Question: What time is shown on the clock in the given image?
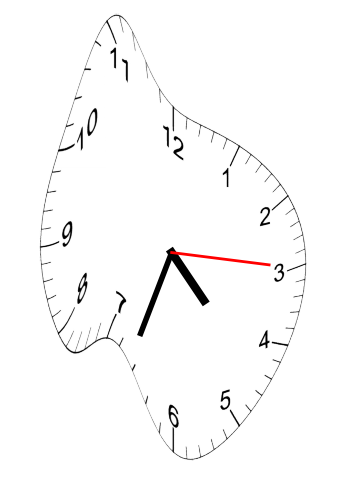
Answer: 04:33:15